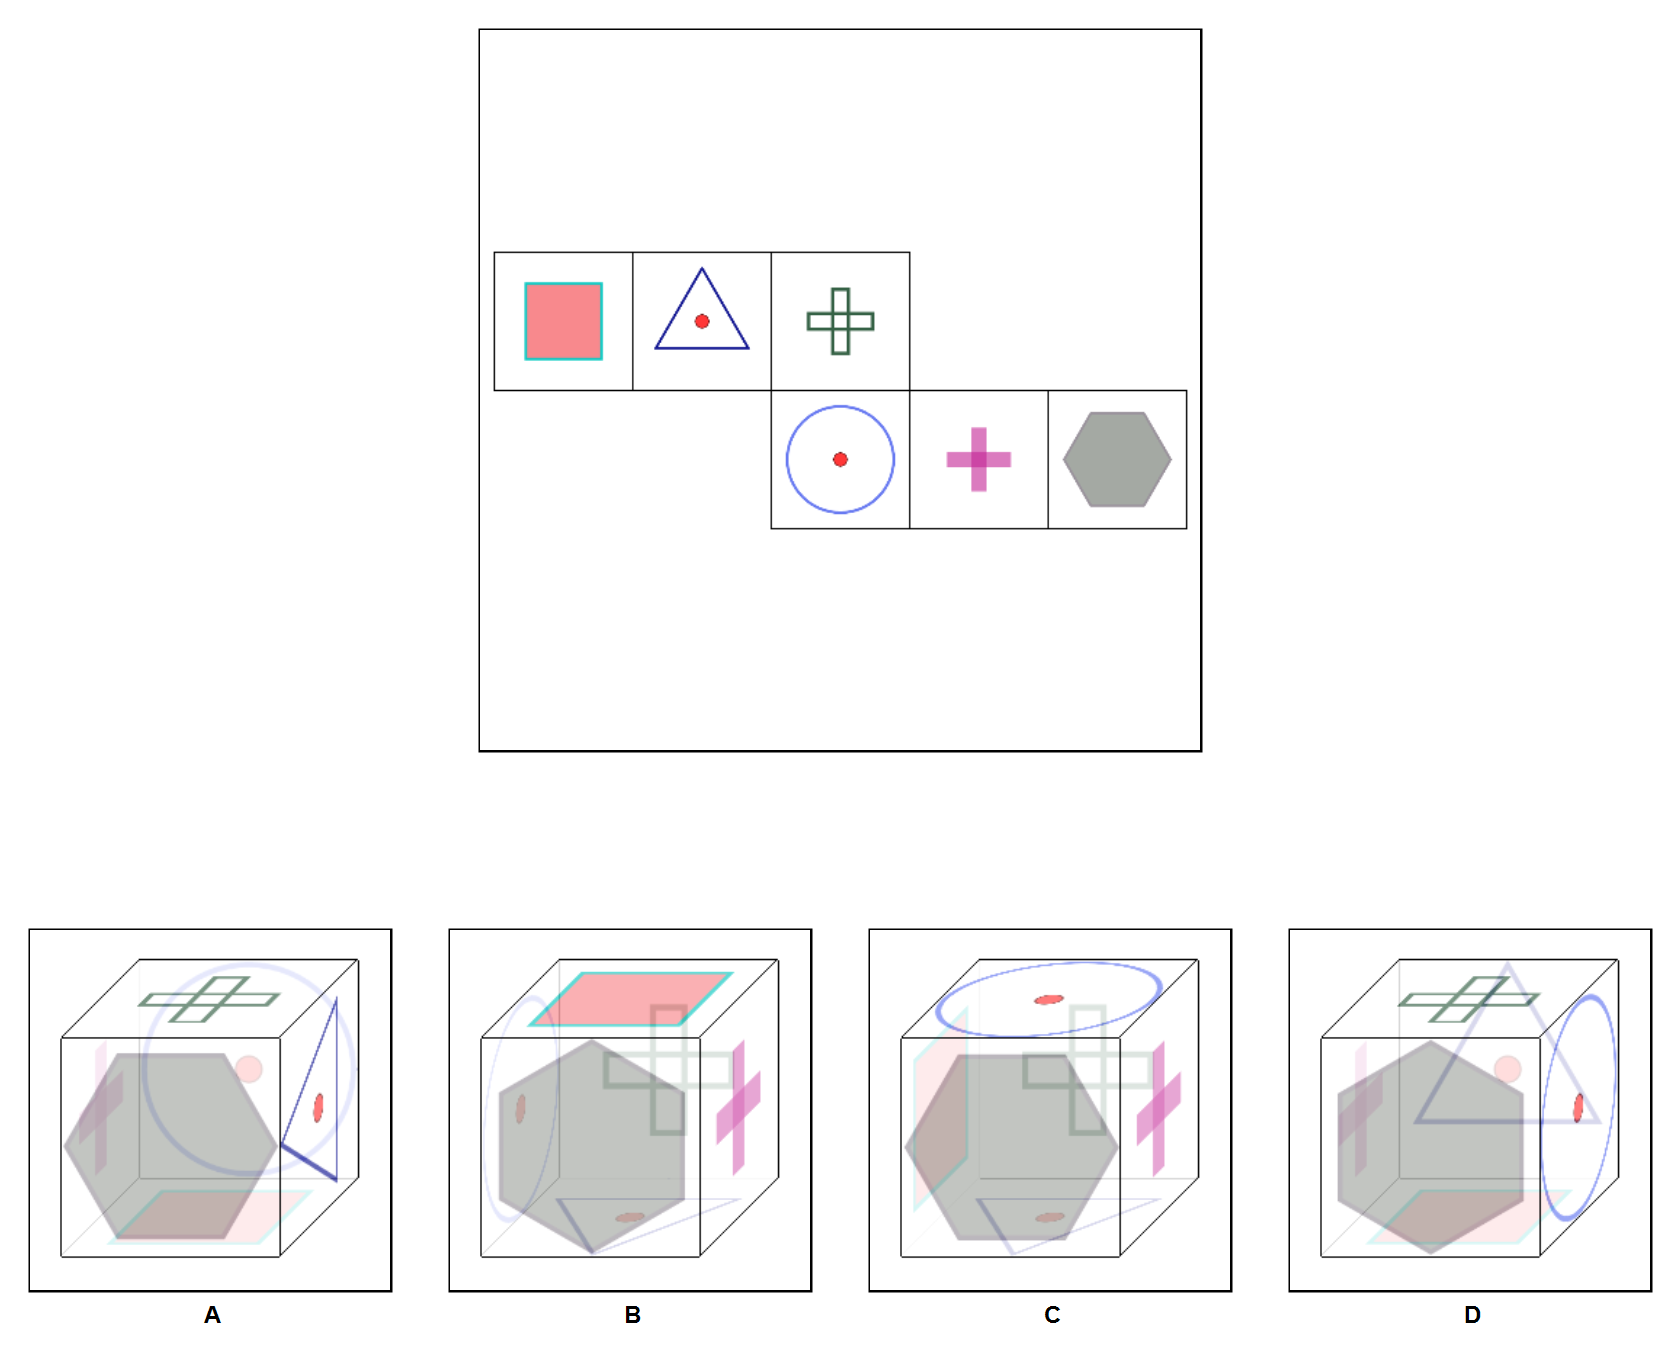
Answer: A